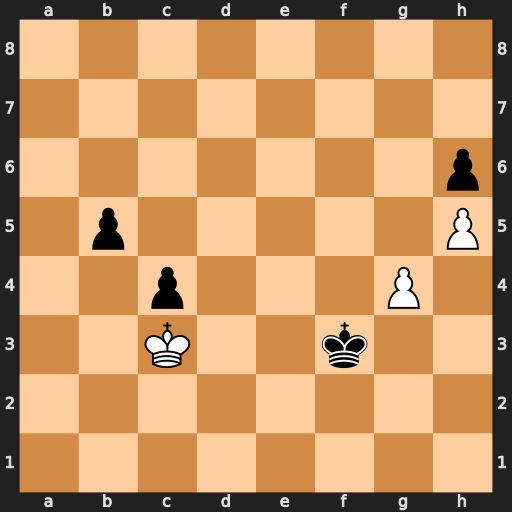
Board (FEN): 8/8/7p/1p5P/2p3P1/2K2k2/8/8
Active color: w
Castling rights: -
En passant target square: -
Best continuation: g5 hxg5 h6 g4 h7 g3 h8=Q